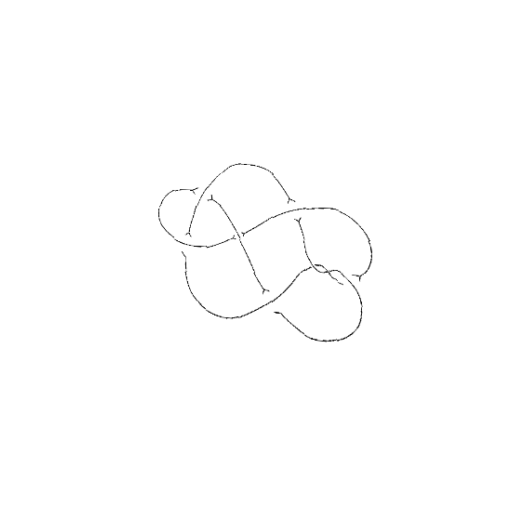
Crossing number: 8